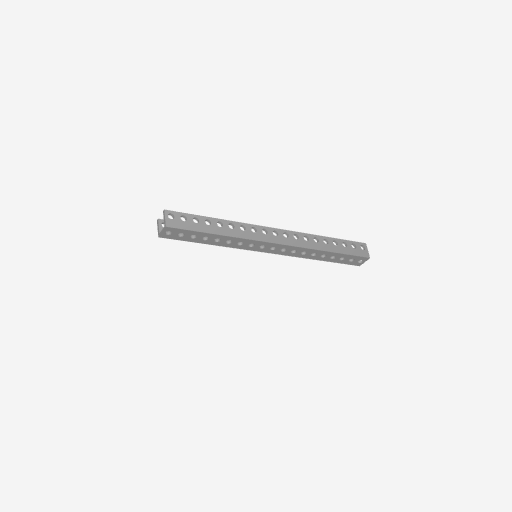
Part: UBeam19H